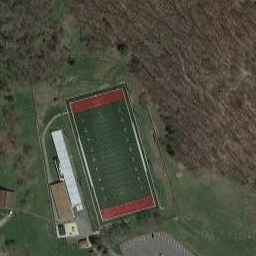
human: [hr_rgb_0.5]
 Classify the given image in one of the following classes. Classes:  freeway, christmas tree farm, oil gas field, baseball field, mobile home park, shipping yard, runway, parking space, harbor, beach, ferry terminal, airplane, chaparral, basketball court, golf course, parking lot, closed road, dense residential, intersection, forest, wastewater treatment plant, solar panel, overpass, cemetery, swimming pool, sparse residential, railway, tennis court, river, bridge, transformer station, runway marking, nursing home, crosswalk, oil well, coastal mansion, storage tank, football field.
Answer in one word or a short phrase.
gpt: football field